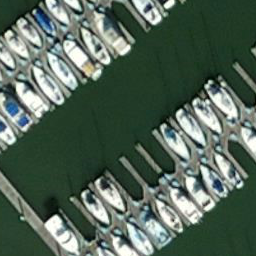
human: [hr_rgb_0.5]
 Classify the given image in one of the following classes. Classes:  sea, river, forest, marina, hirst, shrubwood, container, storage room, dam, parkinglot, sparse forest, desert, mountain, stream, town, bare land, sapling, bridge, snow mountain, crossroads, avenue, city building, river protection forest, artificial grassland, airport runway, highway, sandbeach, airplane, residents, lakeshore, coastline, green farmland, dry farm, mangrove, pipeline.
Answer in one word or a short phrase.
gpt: marina